Question: I just encountered a situation where a colleague is creating directories from a list. It just so happens that one of the items in the list is null but an exception is not null.
To satisfy my curiosity, I wrote a test program to mimic what he was doing. This test programo attempts to create a null directory in c:\Temp, which already exists. I would've expected a Null Exception to be thrown but no exception was thrown.
Here's my test program.
'''
using System;
using System.Collections.Generic;
using System.Linq;
using System.Text;
using System.IO;
namespace CreateNullDirectory
{
class Program
{
static void Main(string[] args)
{
String DirectoryName = null;
String FullDirectoryName = string.Format("c:\Temp\{0}",DirectoryName);
Console.WriteLine(string.Format("Creating Directory {0}", FullDirectoryName));
try
{
Directory.CreateDirectory(FullDirectoryName);
Console.WriteLine(string.Format("Successfully created directory {0}", FullDirectoryName));
}
catch (Exception ex)
{
Console.WriteLine(string.Format("Error creating {0} - {1}", FullDirectoryName, ex.Message));
}
Console.ReadLine();
}
}
}
'''
Here is the output:

Is CreateDirectory ignoring the terminating null and I'm only attempting to create C:\Temp which already exists?
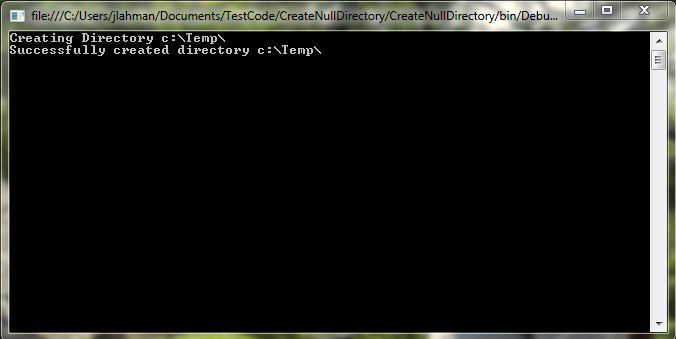
Answer: All you're doing is calling 'Directory.CreateDirectory("C:\Temp")', because passing a null value in format string returns 'string.Empty'.
'CreateDirectory' either creates the directory if it doesn't exist, or does nothing if it already exists.